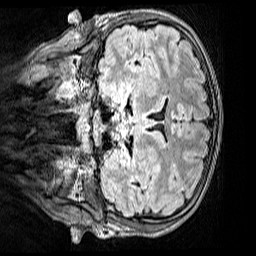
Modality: FLAIR
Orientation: coronal
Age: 12
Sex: male
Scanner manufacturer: siemens
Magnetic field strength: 3 T
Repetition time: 5 s
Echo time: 0.388 s